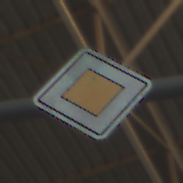
Verkehrszeichen: Vorfahrtsstrasse
Umgebung: Indoor, Urban
Tageszeit: Midday
Wetter: NotSpecified
Licht: Natural
Jahreszeit: NotSpecified
Kontrast: MediumContrast